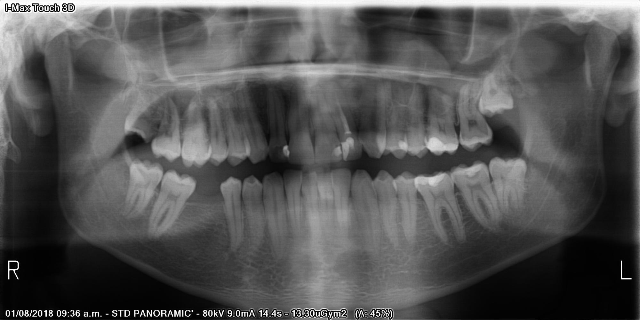
adult